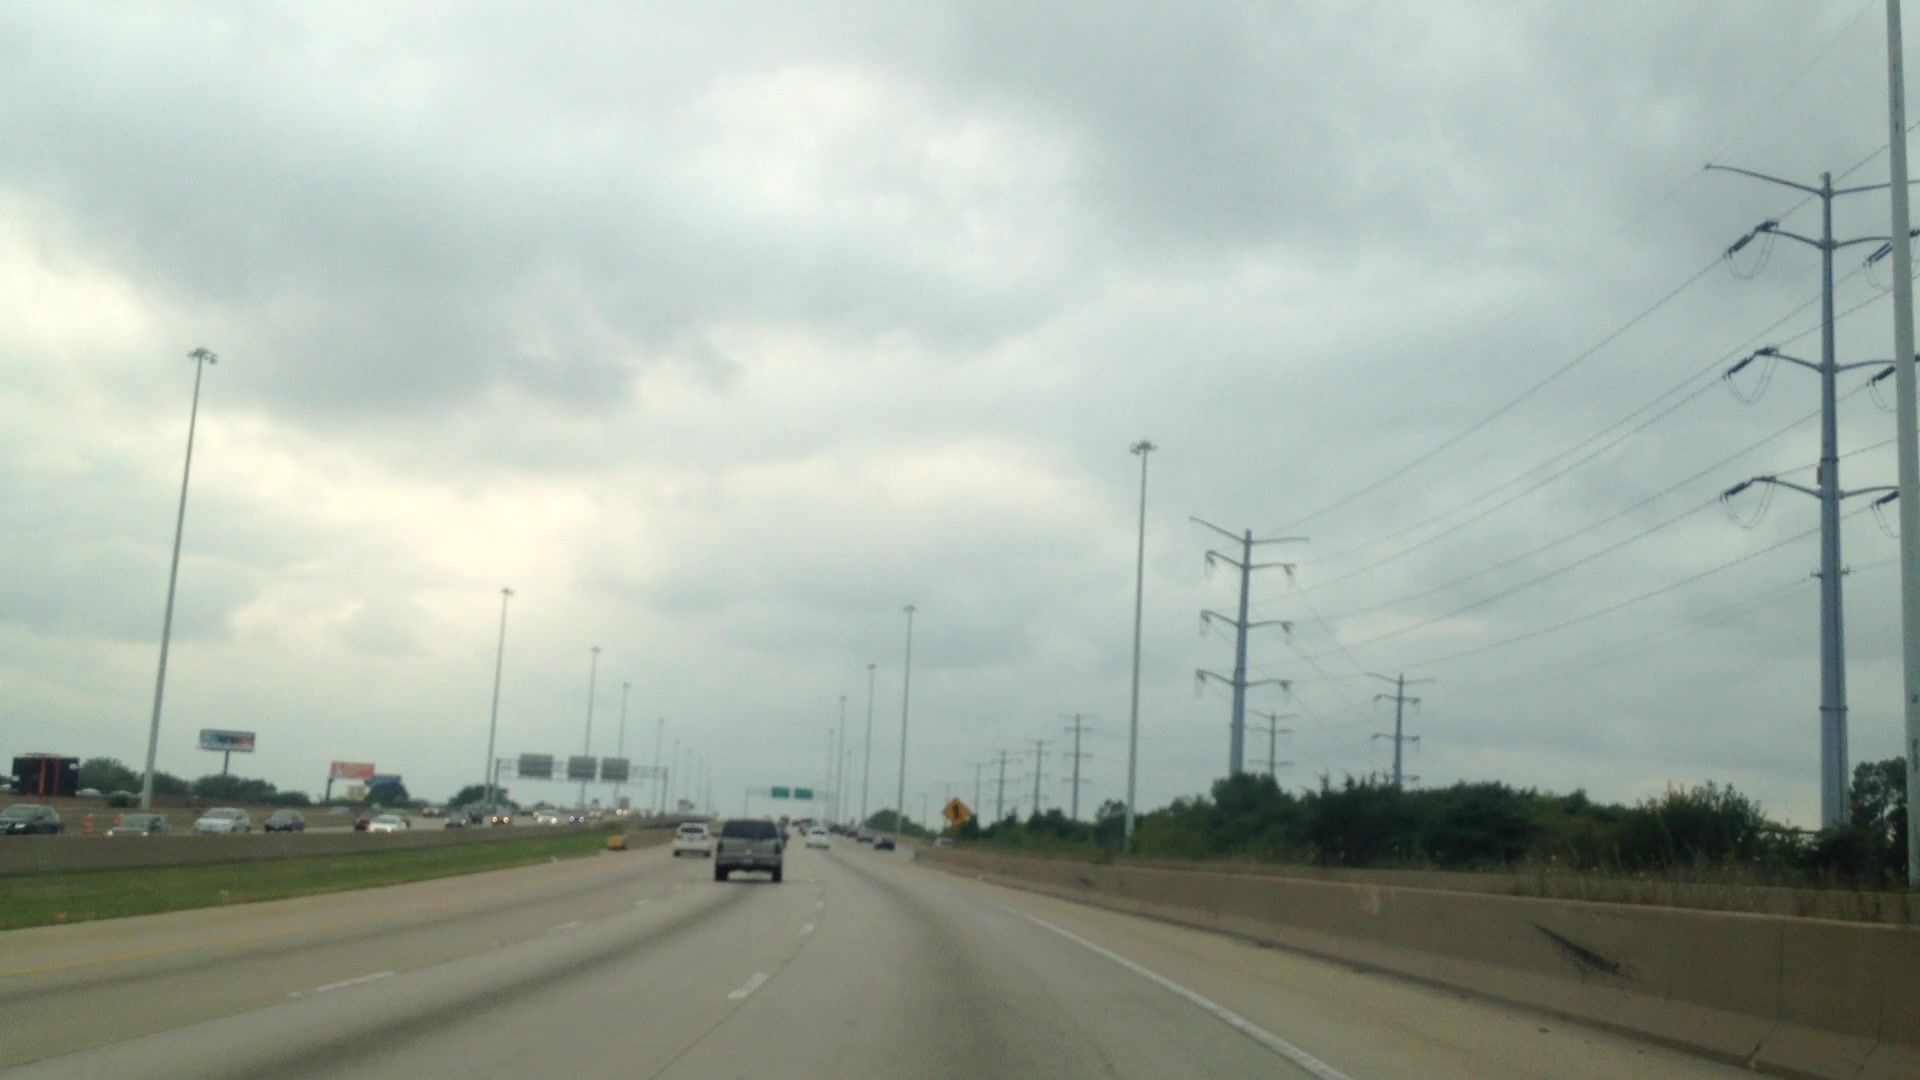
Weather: cloudy
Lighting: day
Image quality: good
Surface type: driving surface
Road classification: motorway
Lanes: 3
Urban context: urban centre
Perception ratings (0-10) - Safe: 2.12, Lively: 2.02, Beautiful: 1.35, Boring: 5.81, Depressing: 6.73, Wealthy: 0.22